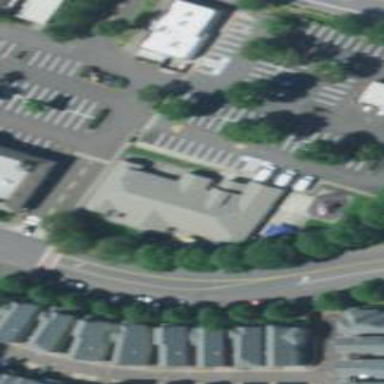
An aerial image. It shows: Kindergarten.